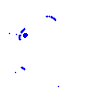
Particle: pion